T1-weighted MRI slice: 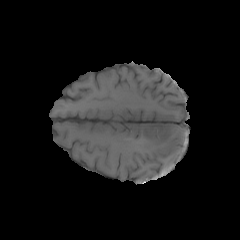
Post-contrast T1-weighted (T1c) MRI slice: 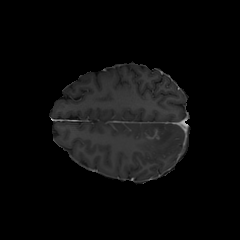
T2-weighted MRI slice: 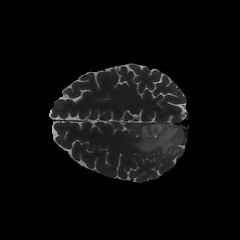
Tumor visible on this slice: yes